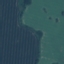
Land use / land cover: AnnualCrop